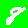
Digit: 8